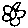
Label: flower